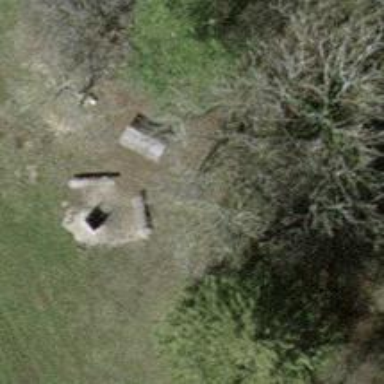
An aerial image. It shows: Bench.